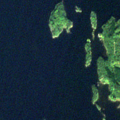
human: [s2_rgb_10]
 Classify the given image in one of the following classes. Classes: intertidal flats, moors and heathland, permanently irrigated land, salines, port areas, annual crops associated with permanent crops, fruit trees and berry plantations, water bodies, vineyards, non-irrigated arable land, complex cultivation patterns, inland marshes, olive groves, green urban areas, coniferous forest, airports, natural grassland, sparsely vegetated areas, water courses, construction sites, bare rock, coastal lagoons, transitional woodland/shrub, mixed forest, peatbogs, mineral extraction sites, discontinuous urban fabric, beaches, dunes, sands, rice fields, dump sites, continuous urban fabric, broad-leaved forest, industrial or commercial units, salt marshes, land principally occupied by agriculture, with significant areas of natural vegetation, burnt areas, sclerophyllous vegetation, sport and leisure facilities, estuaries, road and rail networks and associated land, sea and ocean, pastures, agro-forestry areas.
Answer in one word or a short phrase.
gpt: mixed forest, water bodies